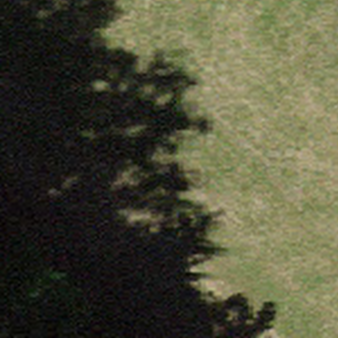
Label: other